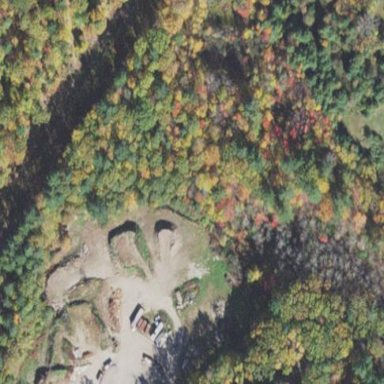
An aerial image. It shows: Forest with mixture of leaf types and cycles.